Interaction volume radius: 5 \u00c5
Interaction volume height: 20 \u00c5
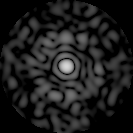
Disorder parameter: 0.8103